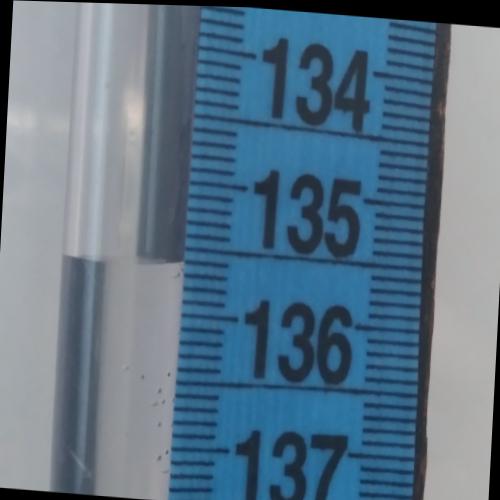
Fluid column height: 135.6 cm